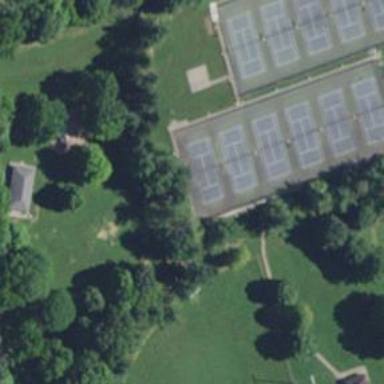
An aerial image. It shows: Tennis court in leisure pitch.